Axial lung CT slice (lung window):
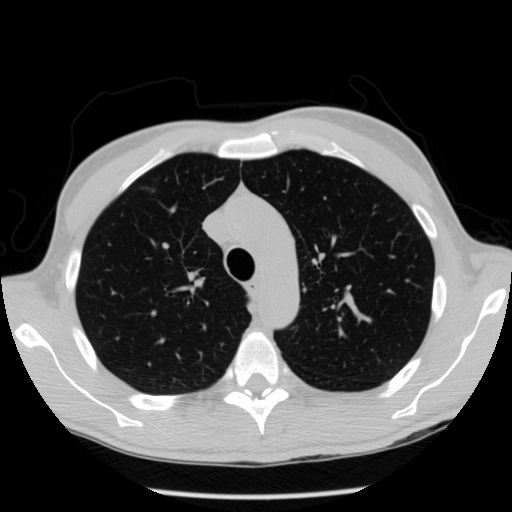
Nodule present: no